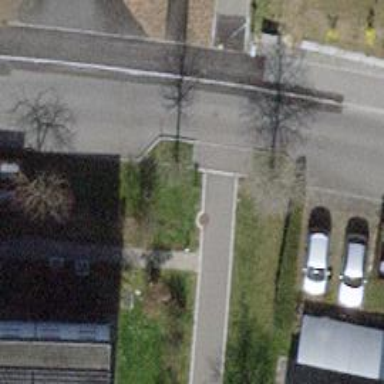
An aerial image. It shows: Unmarked crossing on the road.